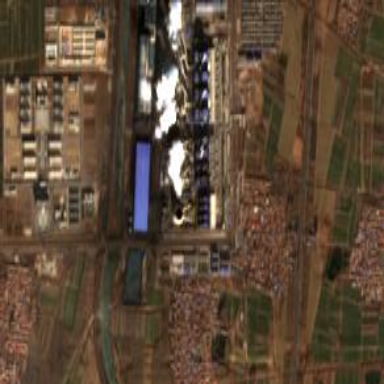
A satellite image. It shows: Industrial area with coal power plant.